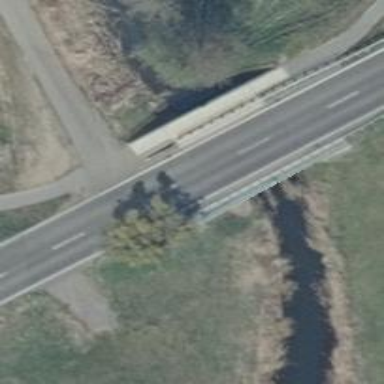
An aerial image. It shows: Asphalt path on bridge.